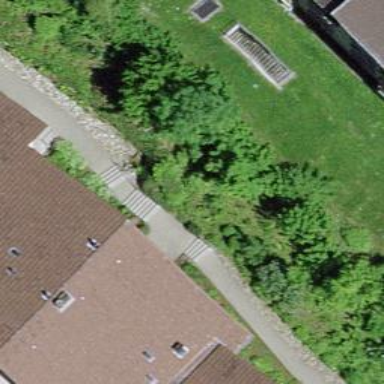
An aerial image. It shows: Road with steps.